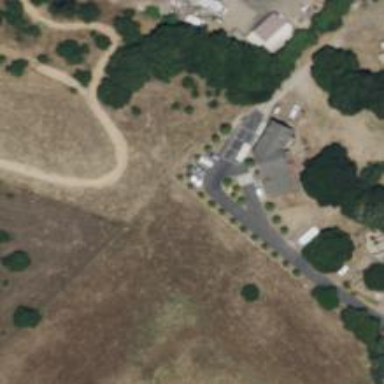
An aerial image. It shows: Driveway.